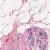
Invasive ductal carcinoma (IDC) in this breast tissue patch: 0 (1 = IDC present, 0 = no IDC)